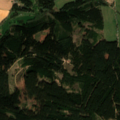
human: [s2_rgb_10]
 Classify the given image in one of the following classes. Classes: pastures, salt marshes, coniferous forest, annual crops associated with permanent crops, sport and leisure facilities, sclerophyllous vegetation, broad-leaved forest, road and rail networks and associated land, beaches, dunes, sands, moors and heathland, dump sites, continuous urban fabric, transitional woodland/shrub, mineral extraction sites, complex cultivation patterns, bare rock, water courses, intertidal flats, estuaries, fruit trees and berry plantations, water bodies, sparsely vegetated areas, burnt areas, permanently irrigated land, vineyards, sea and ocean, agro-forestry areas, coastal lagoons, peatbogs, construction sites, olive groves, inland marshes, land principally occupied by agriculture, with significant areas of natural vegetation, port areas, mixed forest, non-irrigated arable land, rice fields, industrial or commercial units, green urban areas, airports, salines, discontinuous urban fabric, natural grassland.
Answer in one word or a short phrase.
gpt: non-irrigated arable land, pastures, coniferous forest